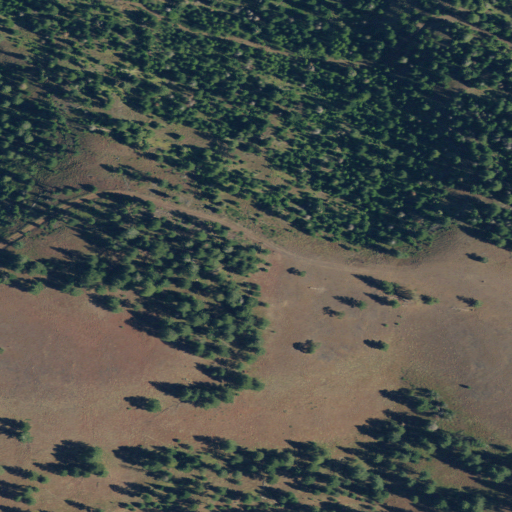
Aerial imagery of mountain in Oregon named Fairview Point containing evergreen forest, grassland, and shrub